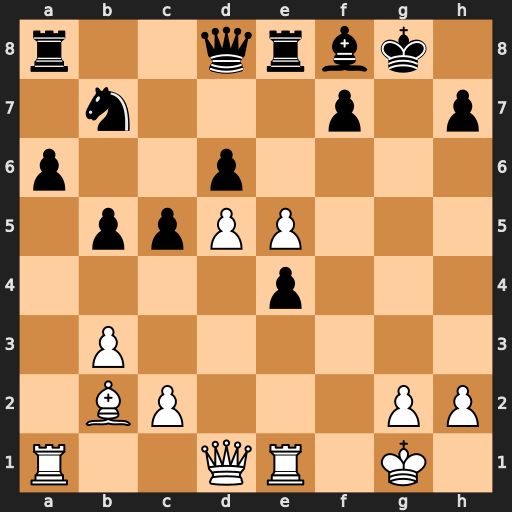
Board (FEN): r2qrbk1/1n3p1p/p2p4/1ppPP3/4p3/1P6/1BP3PP/R2QR1K1
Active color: w
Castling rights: -
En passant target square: -
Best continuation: Qg4+ Bg7 e6